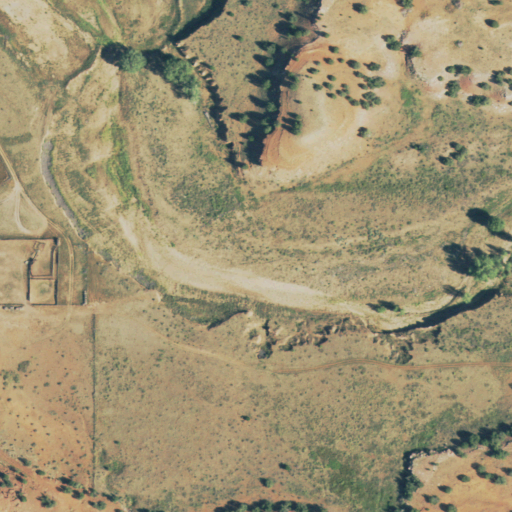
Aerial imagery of valley in Colorado named Plum Canyon containing shrub and grassland